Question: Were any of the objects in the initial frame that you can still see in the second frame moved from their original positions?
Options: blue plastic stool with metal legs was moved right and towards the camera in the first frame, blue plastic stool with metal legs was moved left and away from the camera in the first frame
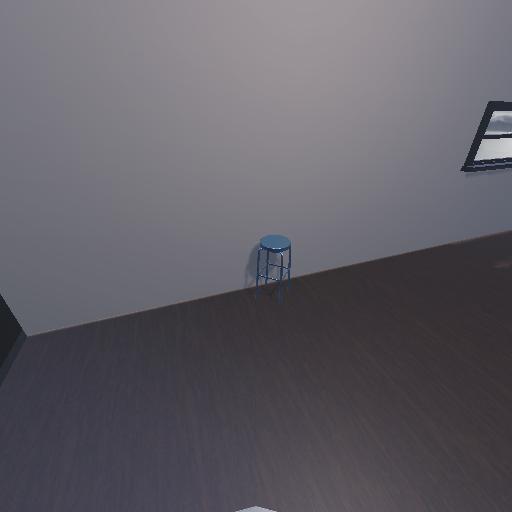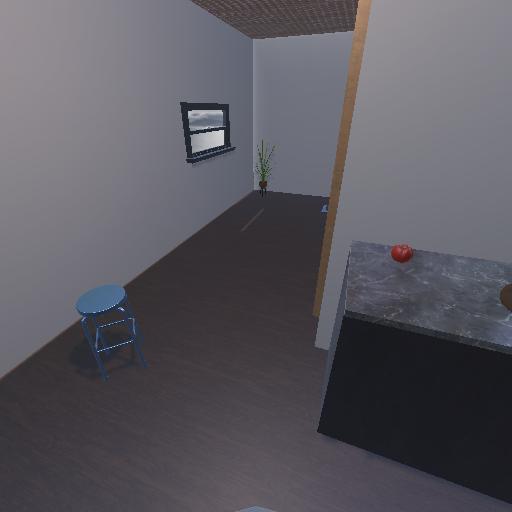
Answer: blue plastic stool with metal legs was moved right and towards the camera in the first frame